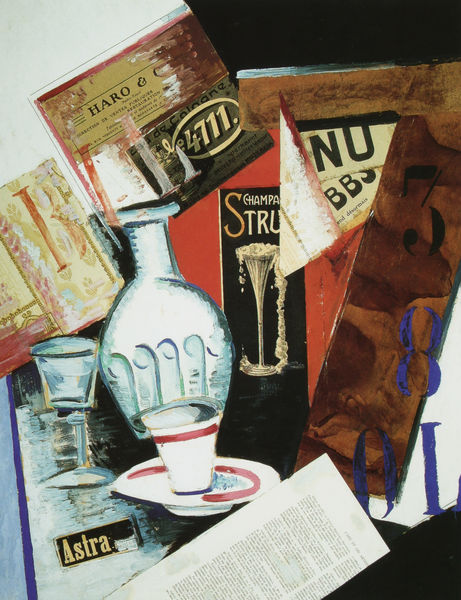
Titel: Stillleben
Künstler: Aleksandra Ekster
Standort: Moskau
Institution: Tretjakov Galerie
Schlagwörter: blau, kubismus, kubistisch, braun, bunt, cafe, getränk, glas, grau, paris, schwarz, tisch, weiss, rot, alkohol, flasche, gläser, trinken, teller, bild, öl, kanne, krug, stilleben, vase, deutschland, farbig, schrift, papier, italien, moderne, abstrakt, modern, schriftzug, werbung, ölgemälde, kaffee, zahlen, ziffern, tasse, abstraktion, collage, dada, porzellan, untertasse, absinth, text, zeitschrift, zeitung, buchstaben, klassische moderne, karaffe, parfüm, champagner, sekt, sektglas, zahl, ziffer, picasso, kaffeetasse, plakate, köln, kleben, braque, dadaismus, gris, anzeigen, astra, braques, geschriebenes, haro, kölnisch wasser, objet trouvé, stru, synthetischer kubismus, werbung 4711, werbungsfetzen, zeitungsausschnitte